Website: lowes
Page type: review-order
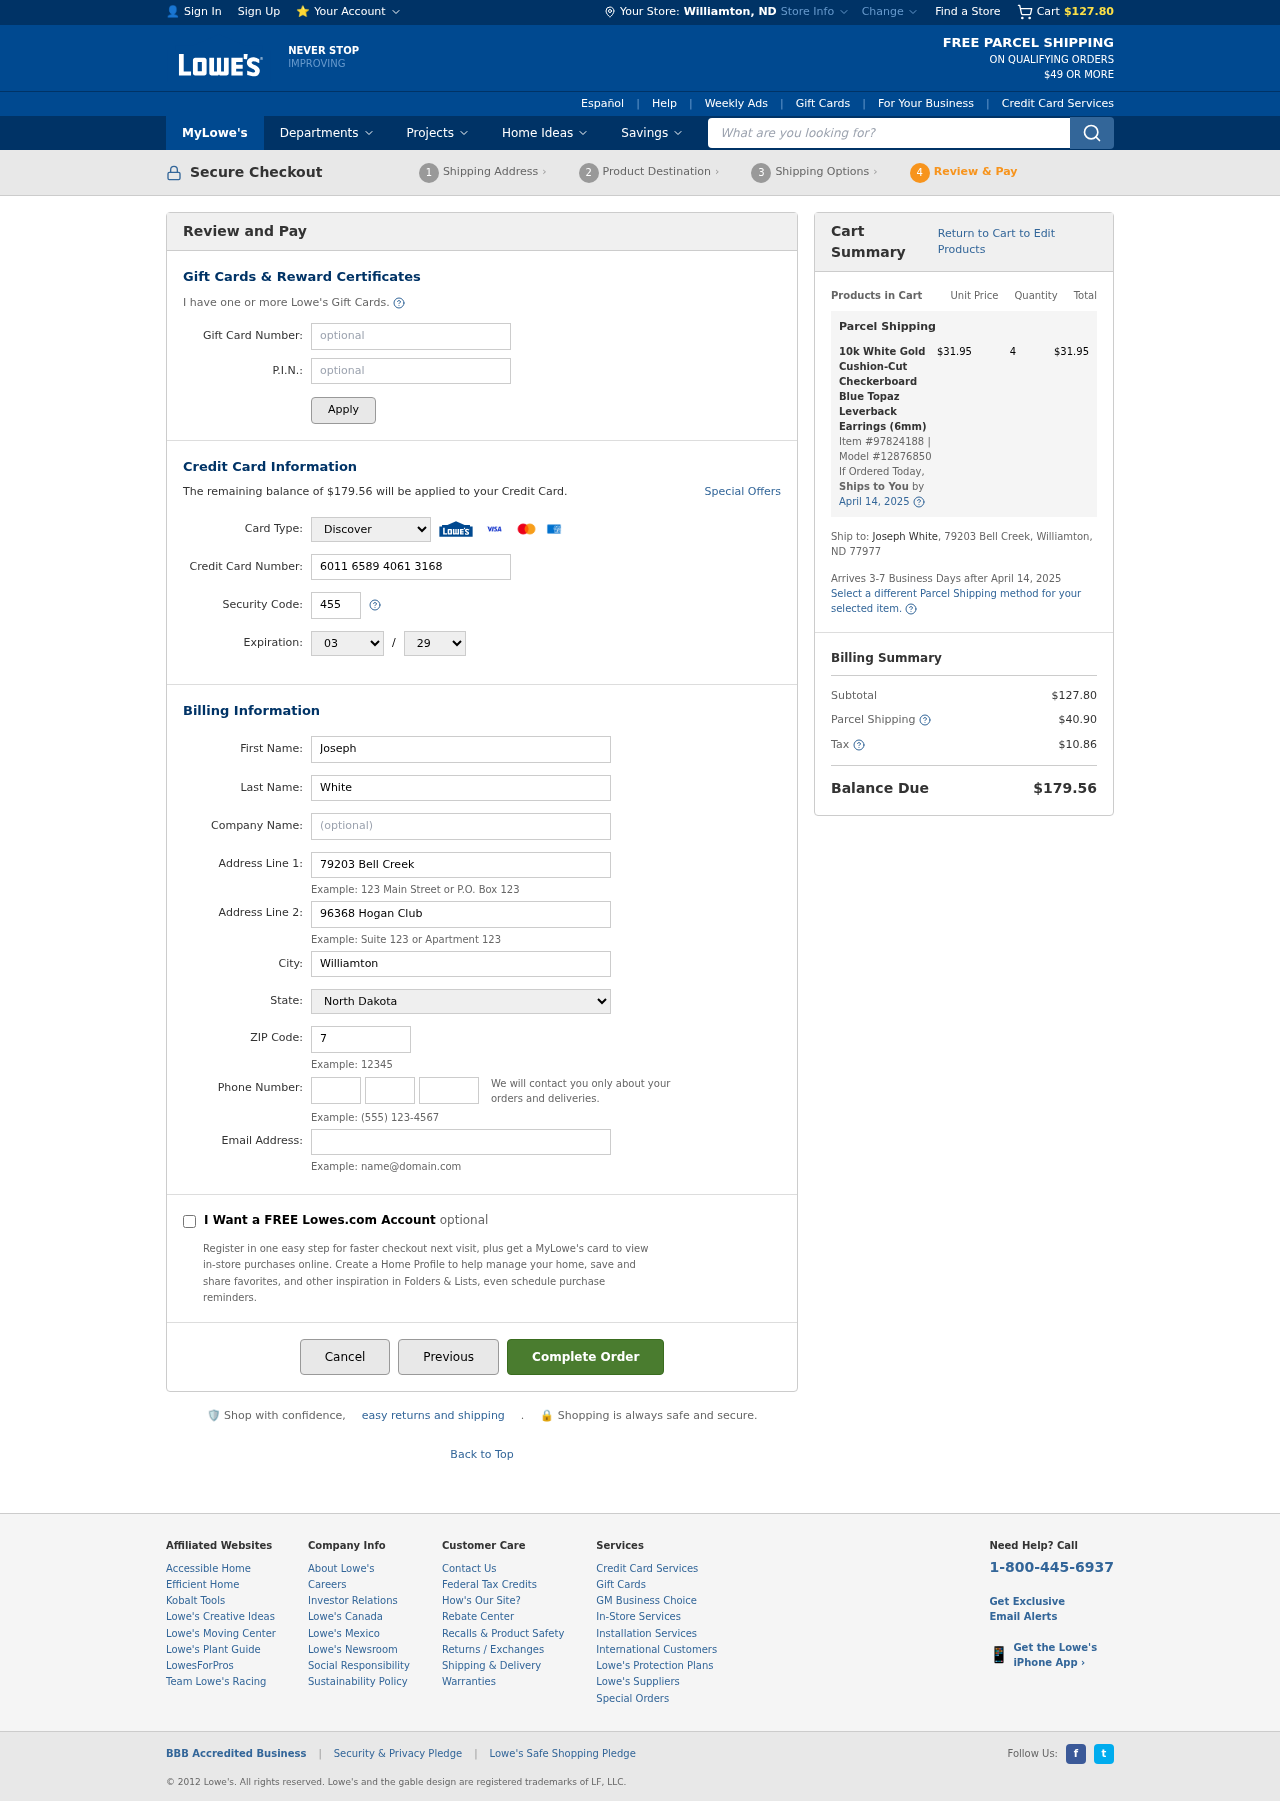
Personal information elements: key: PII_CARD_CVV
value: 455
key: PII_CARD_EXPIRY_MONTH
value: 03
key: PII_CARD_EXPIRY_YEAR
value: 29
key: PII_CARD_NUMBER
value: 6011 6589 4061 3168
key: PII_CARD_TYPE
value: Discover
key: PII_CITY
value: Williamton
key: PII_CITY_STATE
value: Williamton, ND
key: PII_EMAIL
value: jwhite@yahoo.com
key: PII_FIRSTNAME
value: Joseph
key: PII_LASTNAME
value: White
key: PII_PHONE_AREA
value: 607
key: PII_PHONE_PREFIX
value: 347
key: PII_PHONE_SUFFIX
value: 1904
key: PII_POSTCODE
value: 77977
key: PII_STATE
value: North Dakota
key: PII_STREET
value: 79203 Bell Creek
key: PII_STREET2
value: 79203 Bell Creek
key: PII_STREET2
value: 96368 Hogan Club
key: PII_FULLNAME2
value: Joseph White
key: PII_CITY_STATE_ZIP2
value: Williamton, ND 77977
Product elements: key: PRODUCT1_NAME
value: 10k White Gold Cushion-Cut Checkerboard Blue Topaz Leverback Earrings (6mm)
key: PRODUCT1_PRICE
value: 31.95
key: PRODUCT1_QUANTITY
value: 4
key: PRODUCT1_ITEM_NUMBER
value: Item #97824188
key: PRODUCT1_MODEL_NUMBER
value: Model #12876850
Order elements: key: ORDER_SUBTOTAL
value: $127.80
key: ORDER_BALANCE_DUE
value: $179.56
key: ORDER_SHIPPING_DATE
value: April 14, 2025
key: ORDER_ITEM_TOTAL
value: $31.95
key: ORDER_SHIPPING_DATE2
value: April 14, 2025
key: ORDER_SHIPPING_COST
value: $40.90
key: ORDER_TAX
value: $10.86
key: ORDER_TOTAL
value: $179.56
Search elements: key: HEADER_SEARCH
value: What are you looking for?